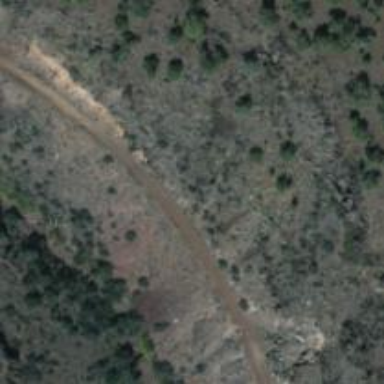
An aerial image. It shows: Abandoned railway.